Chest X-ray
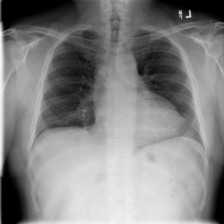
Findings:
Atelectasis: negative
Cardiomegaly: negative
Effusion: negative
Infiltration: negative
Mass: negative
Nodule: negative
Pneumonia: negative
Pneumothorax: negative
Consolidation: negative
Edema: negative
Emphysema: negative
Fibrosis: negative
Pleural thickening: negative
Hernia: negative